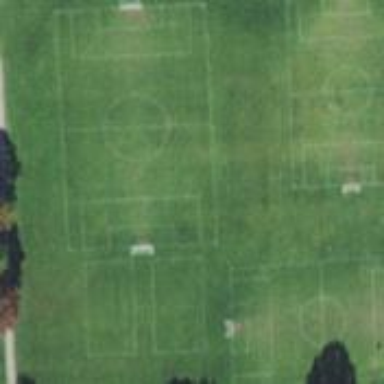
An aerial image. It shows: Soccer pitch with grass surface for leisure and sports.